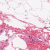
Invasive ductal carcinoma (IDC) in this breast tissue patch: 0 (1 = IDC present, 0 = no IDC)